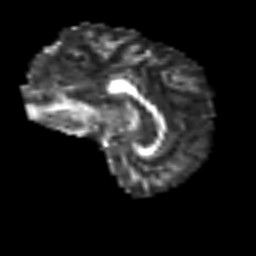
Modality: FA
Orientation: sagittal
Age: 74
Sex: female
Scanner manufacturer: siemens
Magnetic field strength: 3 T
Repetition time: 3.2 s
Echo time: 0.081 s